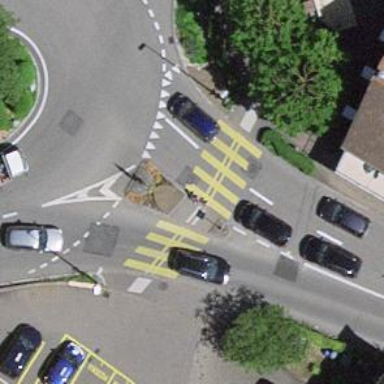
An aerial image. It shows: Marked road crossing.